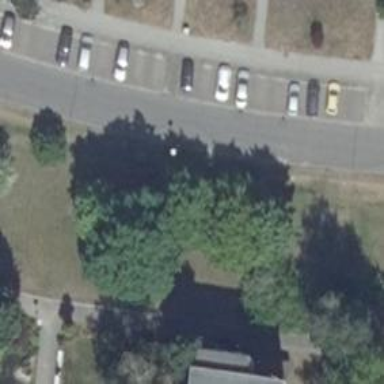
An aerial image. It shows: Residential road with asphalt surface. There is diagonal parking on the left lane.